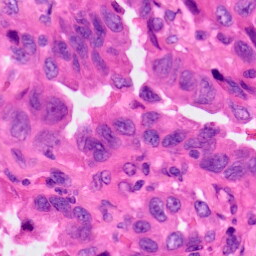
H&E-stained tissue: Lung